Question: I am getting the following error when i trigger a release from MS RM client. This error message is from Event Viewer of the target machine.
'''
Message: The remote server returned an error: (500) Internal Server Error.:
at System.Net.HttpWebRequest.EndGetResponse(IAsyncResult asyncResult)
at Microsoft.TeamFoundation.Release.Data.WebRequest.RestClientResponseRetriever.EndGetAsyncMemoryStreamFromResponse(IAsyncResult asyncResult, IPlatformHttpClient platformHttpClient)
at Microsoft.TeamFoundation.Release.Data.WebRequest.RestClientResponseRetriever.EndDownloadString(IAsyncResult asyncResult, IPlatformHttpClient platformHttpClient)
at Microsoft.TeamFoundation.Release.Data.WebRequest.RestClient.EndGet(IAsyncResult asyncResult)
at Microsoft.TeamFoundation.Release.Data.Proxy.RestProxy.BaseDeploymentControllerServiceProxy.GetPackageFileInfos(String packageLocation)
at Microsoft.TeamFoundation.Release.DeploymentAgent.Services.Deployer.HttpPackageDownloader.CopyPackageAndUnpackIt(String packageSourceLocation, String filesDestinationLocation)
at Microsoft.TeamFoundation.Release.DeploymentAgent.Services.Deployer.ComponentProcessor.CopyComponentFiles()
at Microsoft.TeamFoundation.Release.DeploymentAgent.Services.Deployer.ComponentProcessor.DeployComponent()
'''
From the deployment log, I can see file copying component is getting failed.
I am able to manually copy files from the RM server machine to a shared location in the target machine. The folder I have shared with the same user running the Deployment Agent and copying is working fine.
Please see the Deployment log screen below.

I am expecting some positive responses from the experts.
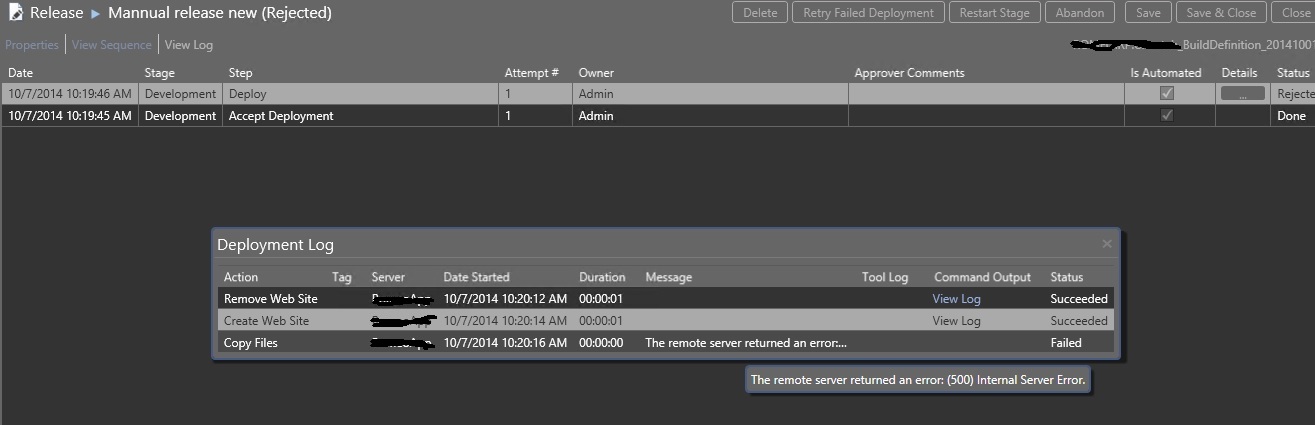
Answer: This error will occur in different scenarios. I have done two things to resolve it in my case.
1. The drop location I have changed to a shared location(UNC Path). Previously the option "Copy Build output to the server" was selected in the release template.
2. Opened the port 445 for TCP and UDP in the Azure.
Now there is no such error on my release, build has been released successfully...!